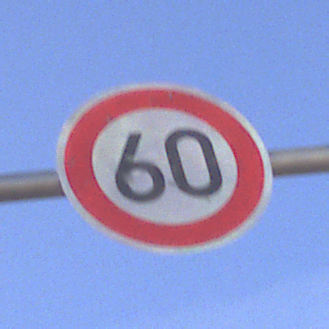
Verkehrszeichen: Geschwindigkeit60
Umgebung: Outdoor, RoadRail
Tageszeit: MorningAfternoon
Wetter: PartlyCloudy
Licht: Natural
Jahreszeit: NotSpecified
Kontrast: HighContrast